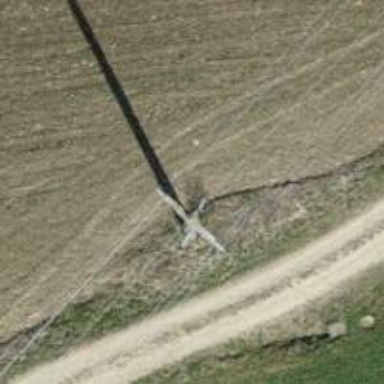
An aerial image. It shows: Power pole.